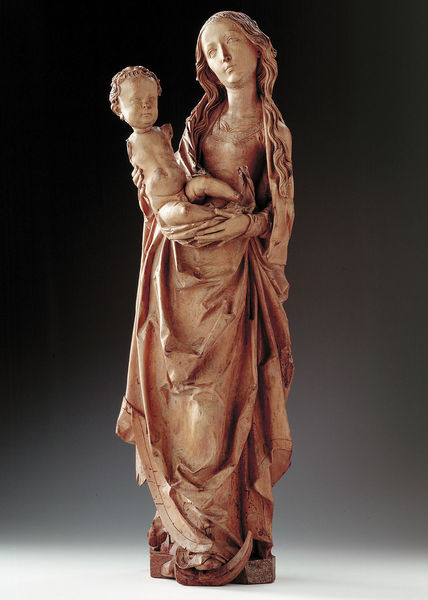
Titel: Maria mit Kind
Künstler: Tilman Riemenschneider
Institution: Würzburg, Mainfränkisches Museum
Schlagwörter: hand, kopf, körper, nackt, umhang, brust, frau, haar, holz, kleid, mund, nase, stirn, blick, rot, arm, arme, augen, falten, gesicht, halten, kragen, stehen, tragen, hände, auge, figur, gewand, haare, kind, mutter, kinn, lippen, locken, skulptur, füße, baby, falte, nabel, faltenwurf, dünn, mond, dürr, knabe, torso, mondsichel, sichel, christus, jesus, rötlich, heilig, maria, madonna, mager, jesuskind, skultur, jeses, beschädigt, muttergottes, dimension, holzsichtig, nordalpin, armlos, mondsichelmadonna, heilg, kimd, 1420, marienstatur